Question: In SSRS I want to indent certain rows when they start with e.g. 'aa'. See this example:

What is the best practice in this case? As I don't have a parent-child situation here (to use recursive hierarchy group), do I have an option e.g. via the properties to set something like an IIf to solve this? If yes, could you please provide some information where to set this?
Every info is welcome! I'm new to SSRS.
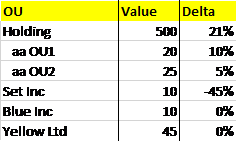
Answer: This is simple to do...
Click on the cell that you want to indent.
In the properties panel, expand the 'Indent' properties and then click the drop-down in the 'Left Indent' property and choose 'Expression'.
Then set the expressions to something like
'''
=SWITCH (
LEFT(Fields!FieldIwantToCheck.Value, 2) = "aa", "10pt",
LEFT(Fields!FieldIwantToCheck.Value, 2) = "bb", "30pt",
True, "0pt"
)
'''
You could do this with an 'IIF' expression but if you need to make it more flexible than 1 or two cases then 'SWITCH' is much easier to read/manage.
All we are doing here is checking the left 2 characteras of the 'FieldIwantToCheck' field and setting an indent value respectivley. If none of the criteria match, the final 'True, Nothing' acts like an 'ELSE' and leaves the property as the default 'Nothing' value.